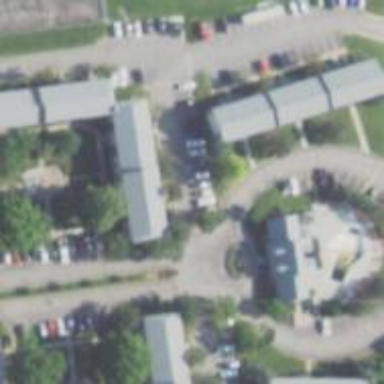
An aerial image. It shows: Parking space.